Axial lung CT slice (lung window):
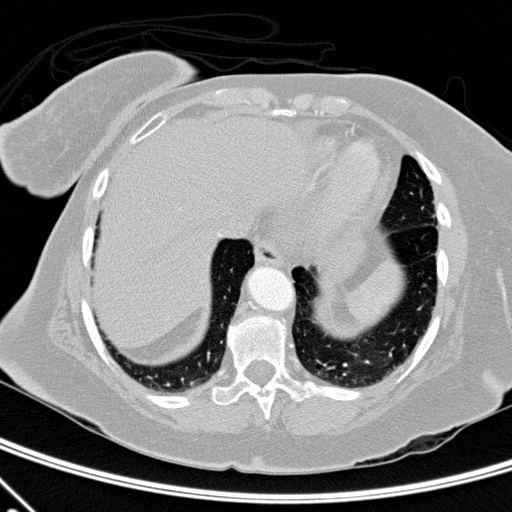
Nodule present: no